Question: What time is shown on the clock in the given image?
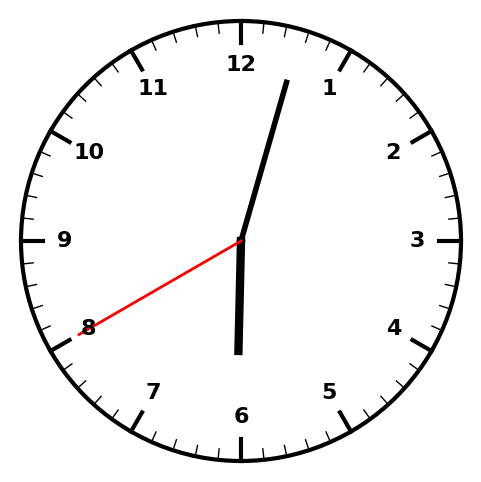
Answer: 06:02:40